Interaction volume radius: 5 \u00c5
Interaction volume height: 20 \u00c5
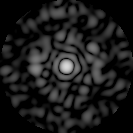
Disorder parameter: 0.875